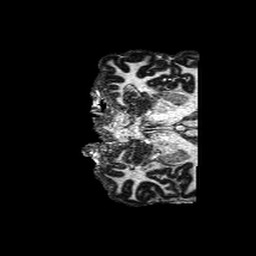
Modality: MP2RAGE
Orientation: coronal